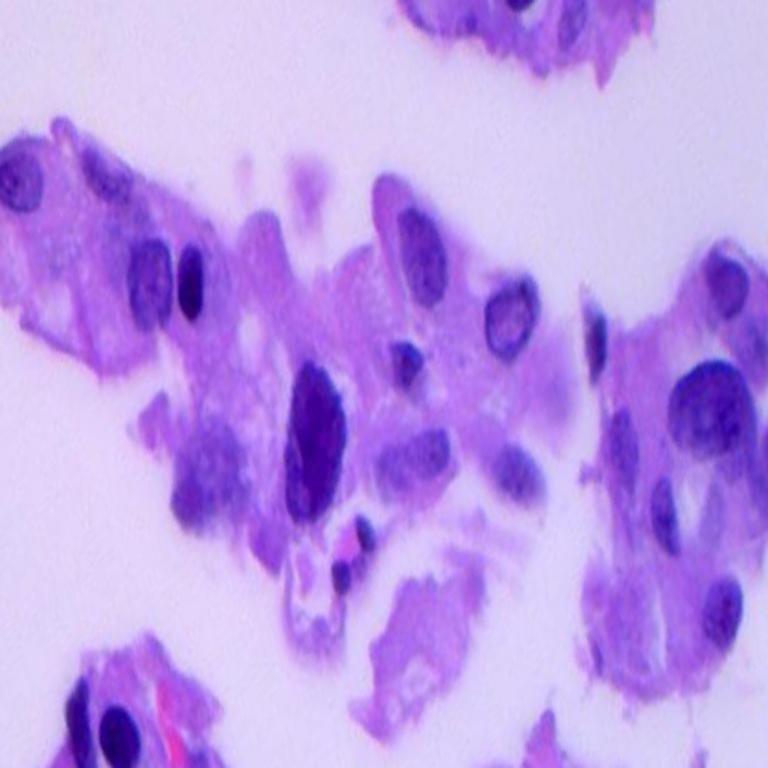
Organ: lung
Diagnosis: adenocarcinomas